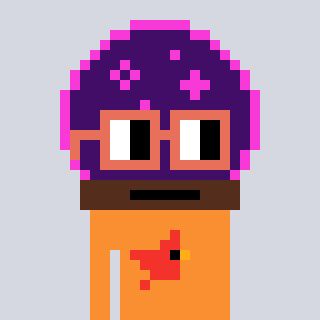
a pixel art character with square orange glasses, a crystalball-shaped head and a orange-colored body on a cool background